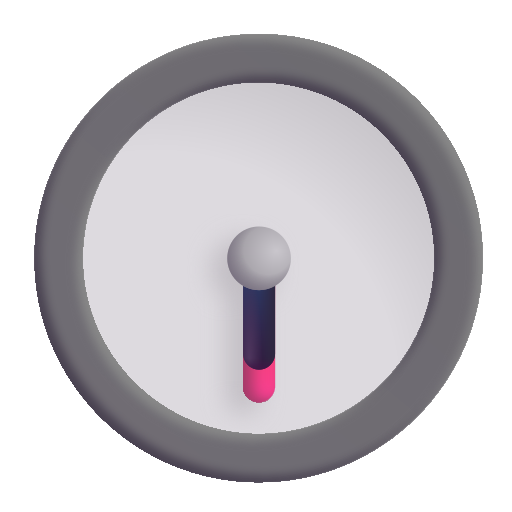
six thirty color